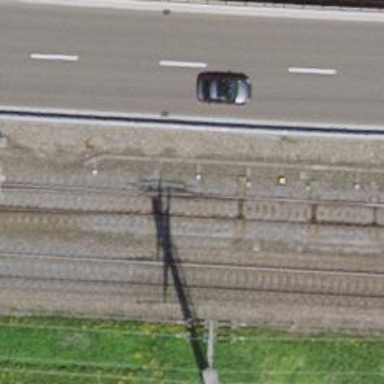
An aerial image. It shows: Railway switch.